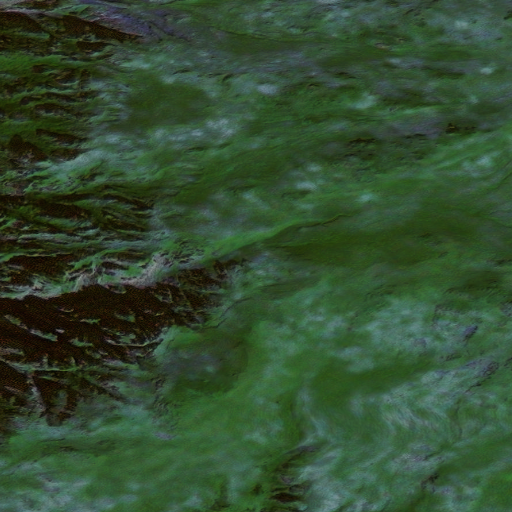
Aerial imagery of island in Alaska named Asuksak Island containing only unknown